Interaction volume radius: 10 \u00c5
Interaction volume height: 20 \u00c5
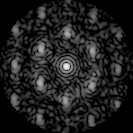
Disorder parameter: 0.575